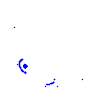
Particle: pion